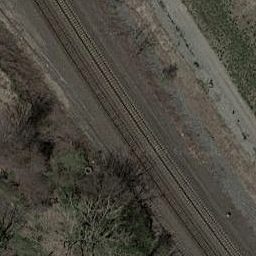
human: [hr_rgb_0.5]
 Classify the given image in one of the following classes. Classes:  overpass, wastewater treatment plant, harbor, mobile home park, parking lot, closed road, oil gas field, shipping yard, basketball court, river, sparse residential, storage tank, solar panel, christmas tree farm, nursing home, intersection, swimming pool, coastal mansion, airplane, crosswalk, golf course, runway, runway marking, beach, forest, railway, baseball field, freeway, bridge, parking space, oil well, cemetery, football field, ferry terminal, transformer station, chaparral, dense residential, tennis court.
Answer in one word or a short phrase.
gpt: railway